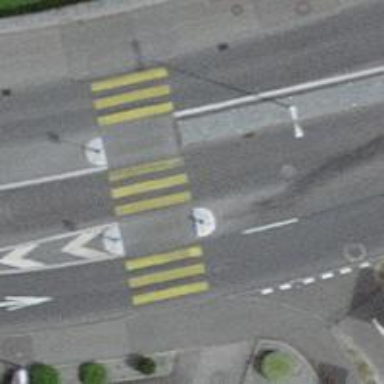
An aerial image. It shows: Uncontrolled zebra crossing with central island. The crossing is marked with zebra stripes.